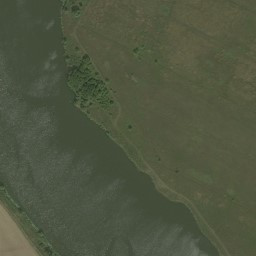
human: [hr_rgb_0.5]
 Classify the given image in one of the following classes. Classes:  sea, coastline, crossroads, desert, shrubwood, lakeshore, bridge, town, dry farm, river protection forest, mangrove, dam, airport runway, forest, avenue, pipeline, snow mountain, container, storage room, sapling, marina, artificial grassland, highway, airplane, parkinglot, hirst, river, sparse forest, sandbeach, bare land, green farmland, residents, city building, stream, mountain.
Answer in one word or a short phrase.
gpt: river